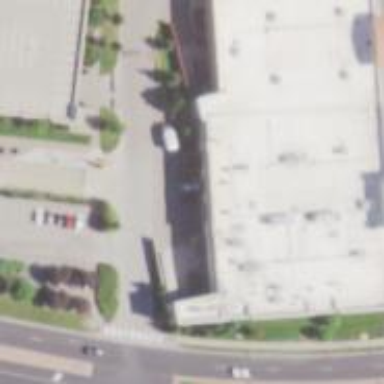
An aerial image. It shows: Building that houses supermarket.